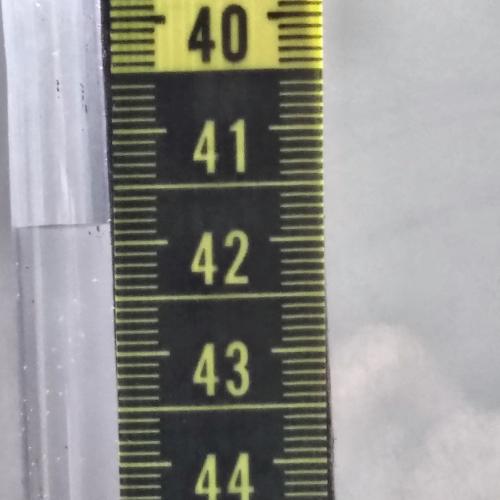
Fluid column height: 41.8 cm